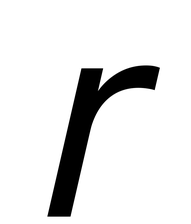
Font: InstrumentSans-Italic_Italic